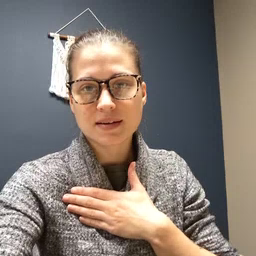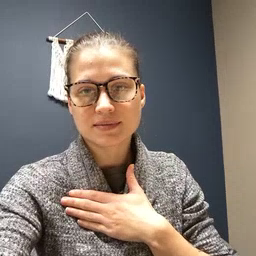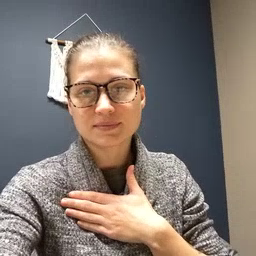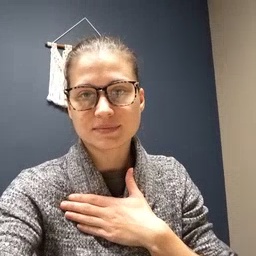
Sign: minemy